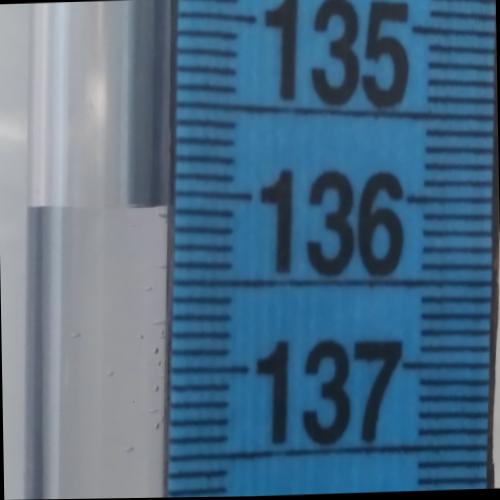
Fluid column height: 136.1 cm